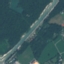
Label: River